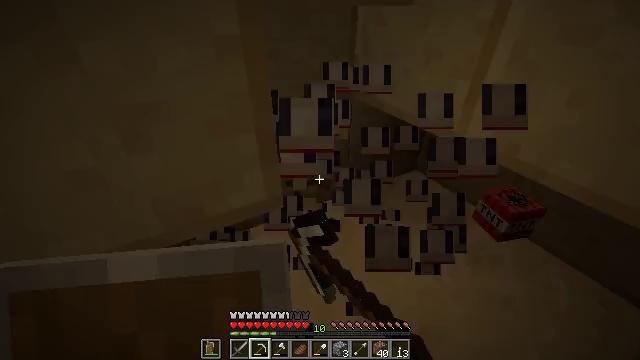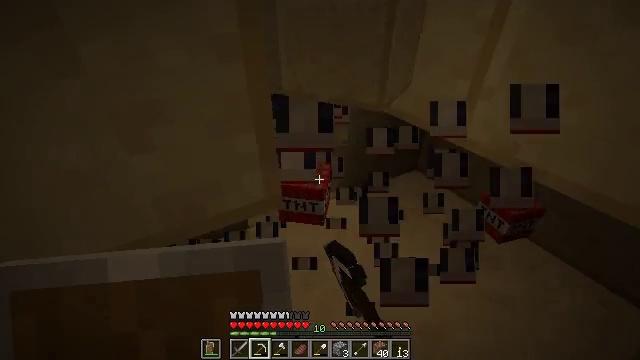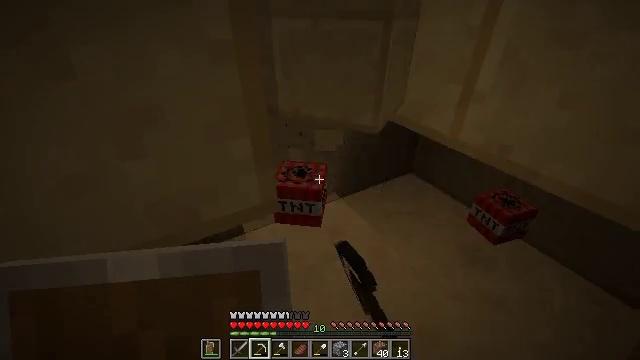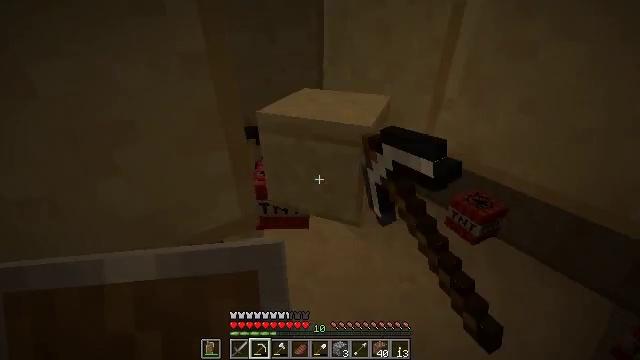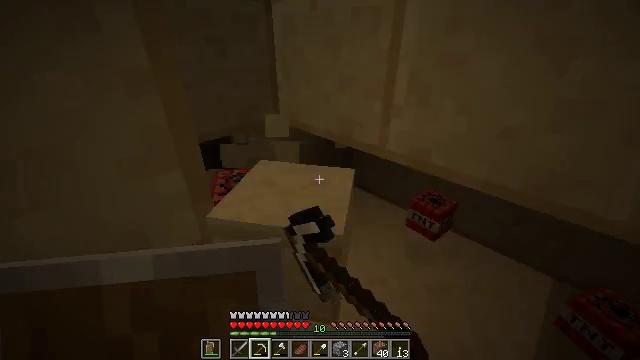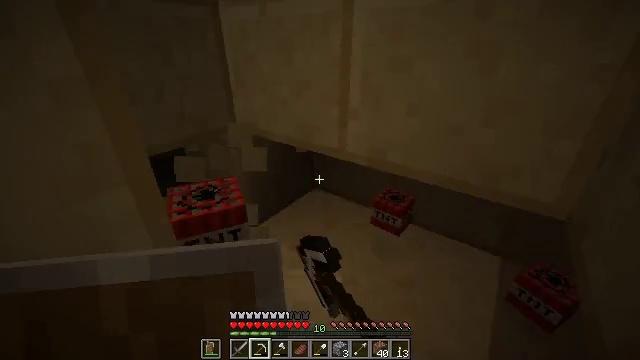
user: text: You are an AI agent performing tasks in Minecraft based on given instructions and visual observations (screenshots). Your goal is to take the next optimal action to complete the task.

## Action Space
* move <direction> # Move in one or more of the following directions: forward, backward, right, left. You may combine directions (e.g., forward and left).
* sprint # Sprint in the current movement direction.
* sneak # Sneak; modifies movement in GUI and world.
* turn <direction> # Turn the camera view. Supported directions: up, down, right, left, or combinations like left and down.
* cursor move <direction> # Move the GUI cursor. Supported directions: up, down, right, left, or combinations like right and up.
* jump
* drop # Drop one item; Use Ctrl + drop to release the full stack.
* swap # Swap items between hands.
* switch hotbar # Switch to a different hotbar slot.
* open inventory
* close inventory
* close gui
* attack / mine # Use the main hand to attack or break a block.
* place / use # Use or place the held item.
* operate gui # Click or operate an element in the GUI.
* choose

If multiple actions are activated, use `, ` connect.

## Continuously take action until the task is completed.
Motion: motion action
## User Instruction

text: Gather cut sandstone from the structure.
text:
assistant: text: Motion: attack / mine
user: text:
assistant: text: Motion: turn right, attack / mine
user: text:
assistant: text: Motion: turn right and up, attack / mine
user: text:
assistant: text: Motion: turn right and up, attack / mine
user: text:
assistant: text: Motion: turn right and up, attack / mine
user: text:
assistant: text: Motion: turn up